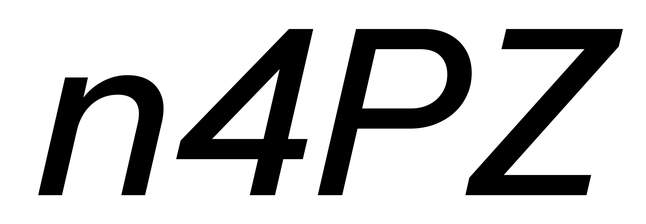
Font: InstrumentSans-Italic_Medium_Italic